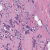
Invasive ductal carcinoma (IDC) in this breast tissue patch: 1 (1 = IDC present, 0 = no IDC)